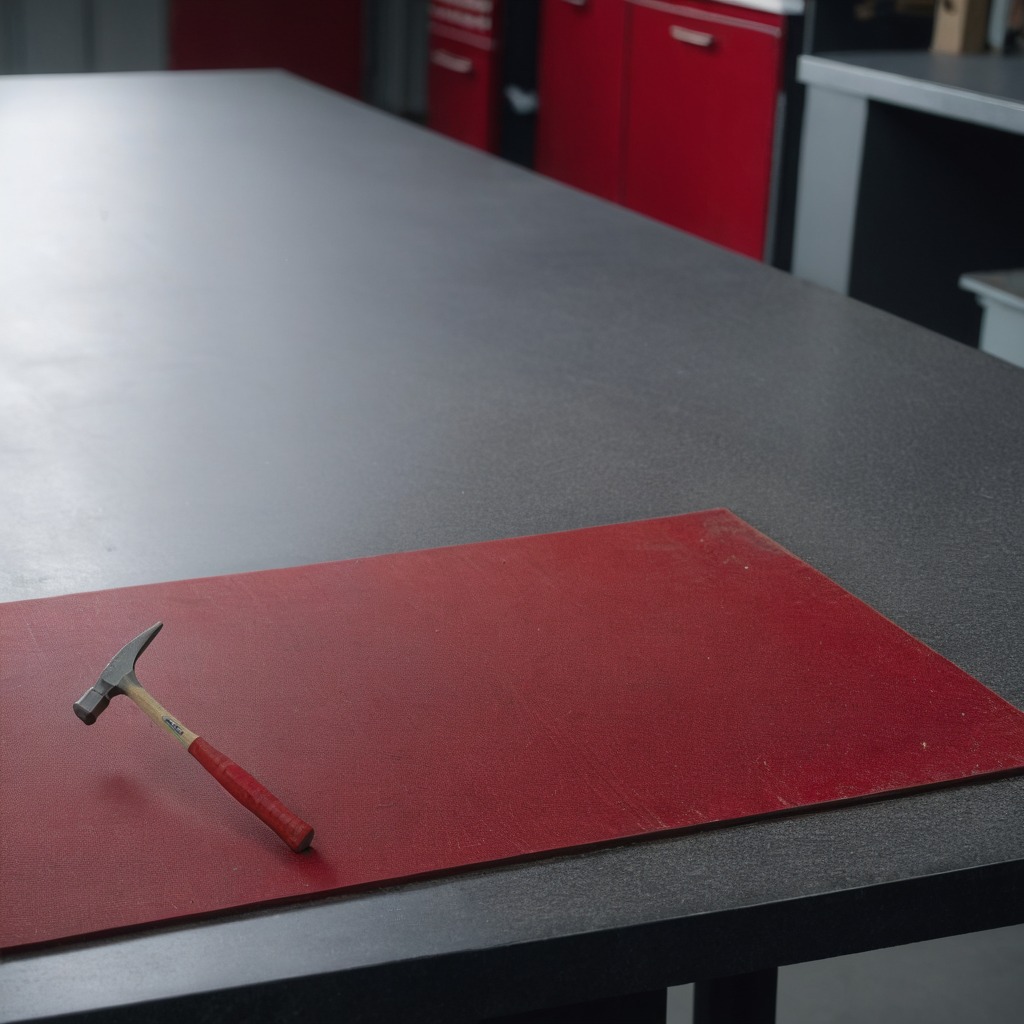
A hammer lying on a clean granite tabletop covered with a red rubber mat inside a workshop under bright overhead lighting crisp shadows high clarity worn but beneath the mat